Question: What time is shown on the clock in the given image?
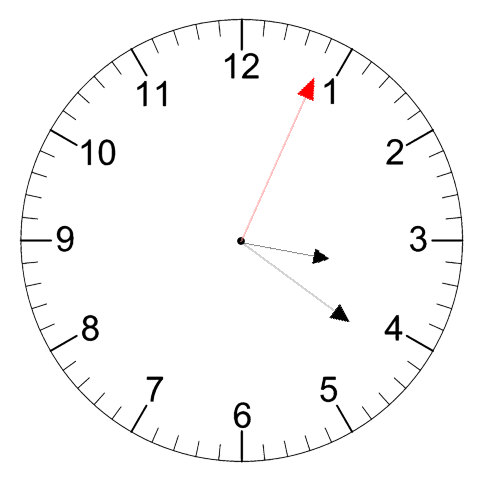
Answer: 03:21:04